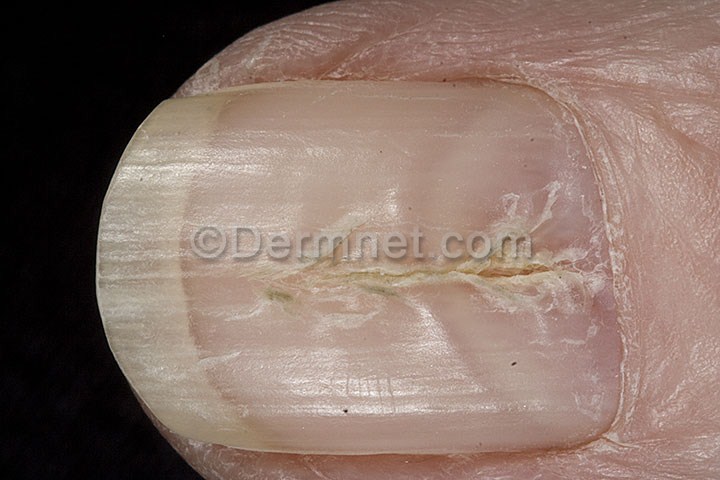
Disease: Nail Fungus and other Nail Disease